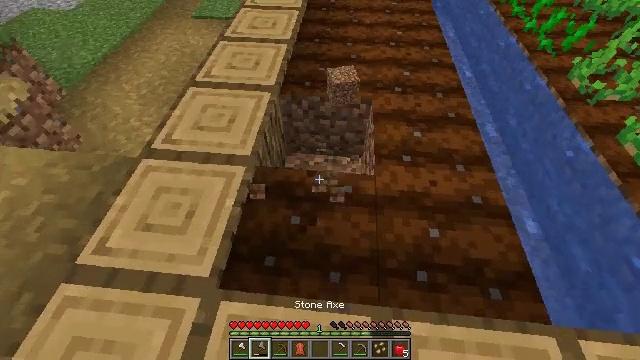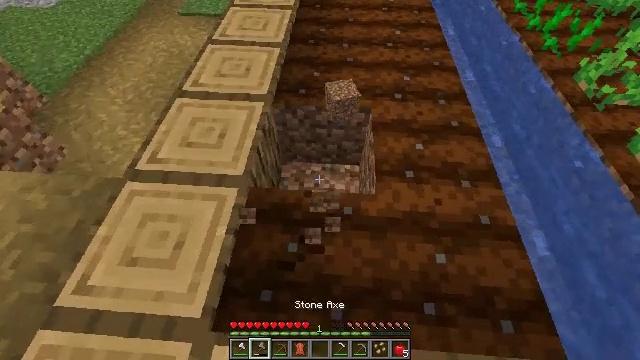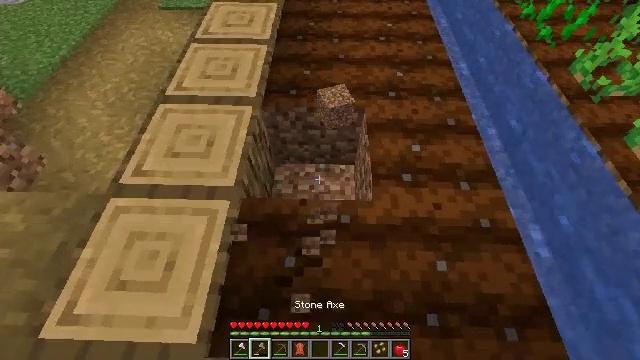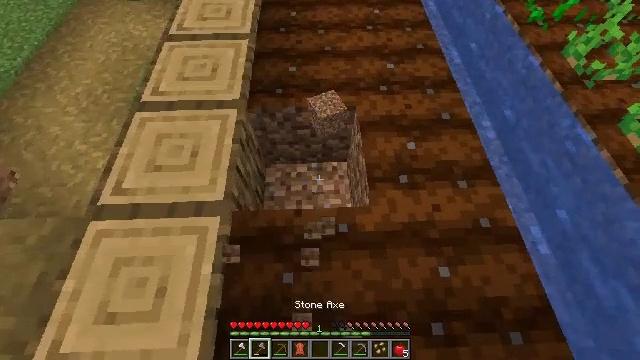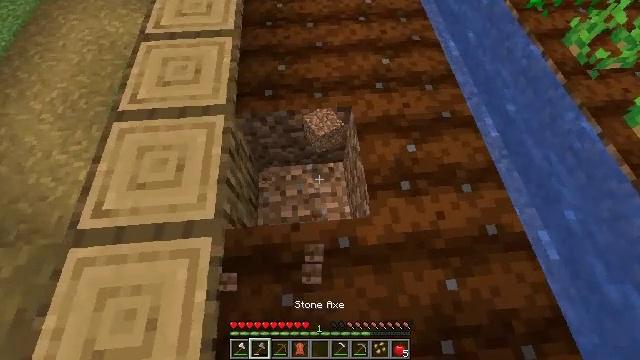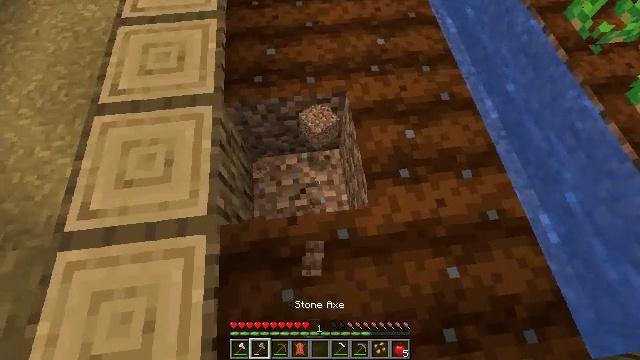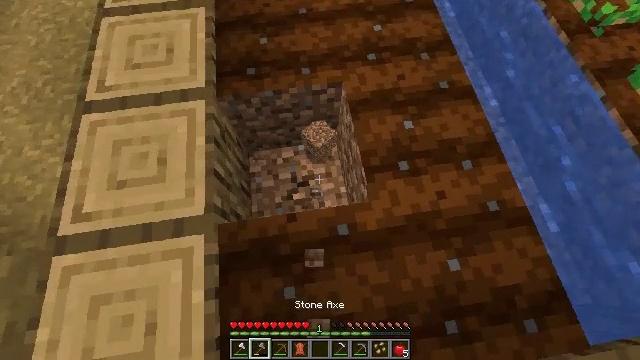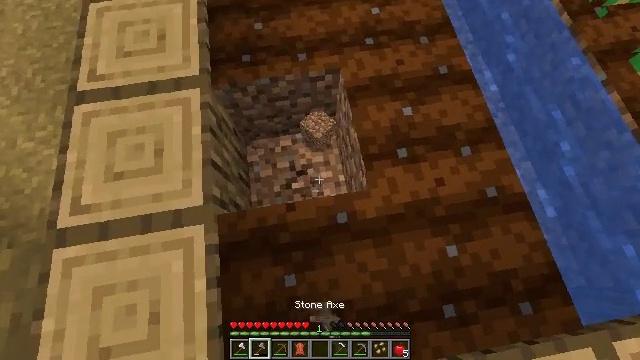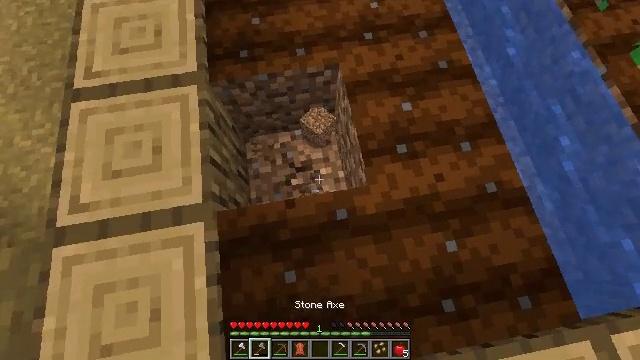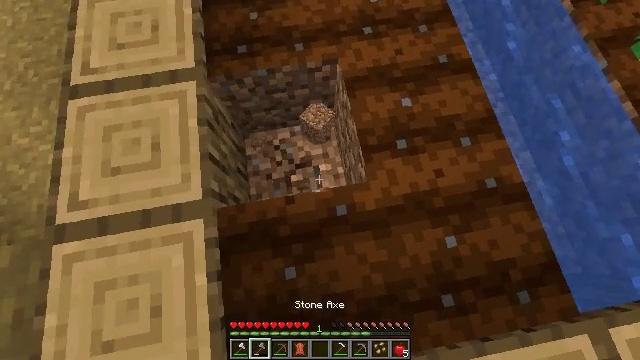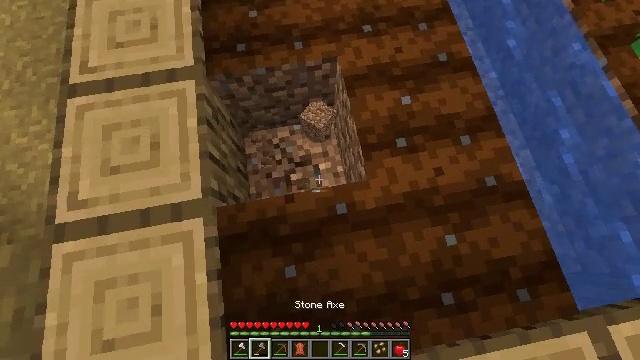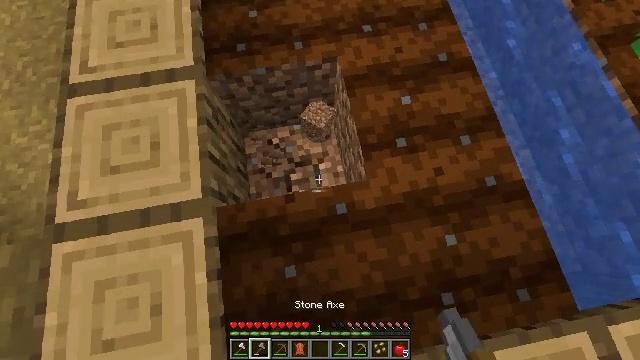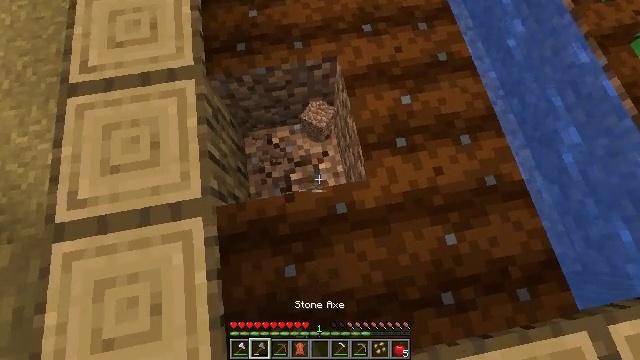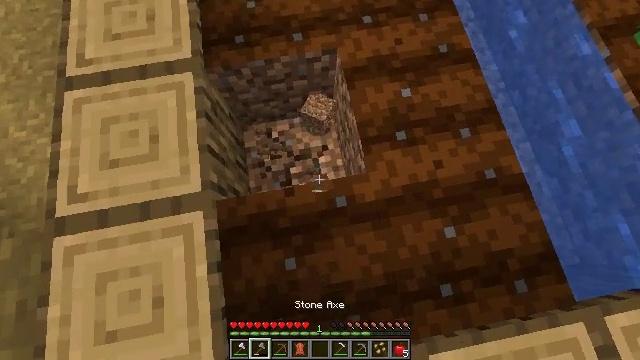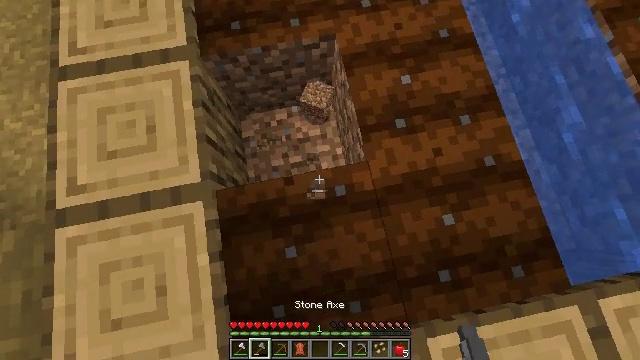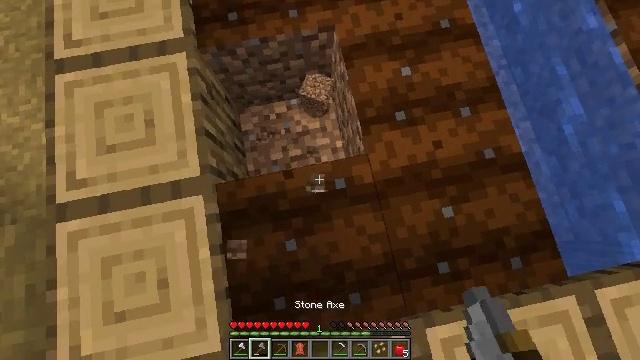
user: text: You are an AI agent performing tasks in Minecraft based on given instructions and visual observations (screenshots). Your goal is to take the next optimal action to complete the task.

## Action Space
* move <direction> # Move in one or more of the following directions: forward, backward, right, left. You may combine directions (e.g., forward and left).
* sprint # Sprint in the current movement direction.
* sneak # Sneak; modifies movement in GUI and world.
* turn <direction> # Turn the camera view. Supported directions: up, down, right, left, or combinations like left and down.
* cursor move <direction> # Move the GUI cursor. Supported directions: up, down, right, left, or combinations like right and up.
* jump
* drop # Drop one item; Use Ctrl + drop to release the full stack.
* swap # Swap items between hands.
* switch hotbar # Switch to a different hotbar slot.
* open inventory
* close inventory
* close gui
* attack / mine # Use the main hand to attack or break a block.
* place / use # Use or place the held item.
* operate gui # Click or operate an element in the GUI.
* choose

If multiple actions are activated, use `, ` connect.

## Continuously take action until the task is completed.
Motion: motion action
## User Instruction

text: Reclaim farmland by breaking it.
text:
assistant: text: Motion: move forward, turn right and down, attack / mine
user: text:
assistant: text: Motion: move forward, turn right and down, attack / mine
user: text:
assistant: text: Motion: move forward, turn right and down, attack / mine
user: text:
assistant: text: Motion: turn right and down, attack / mine
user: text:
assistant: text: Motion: turn right and down, attack / mine
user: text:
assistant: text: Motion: turn right and down, attack / mine
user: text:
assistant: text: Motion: turn down, attack / mine
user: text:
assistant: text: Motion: attack / mine
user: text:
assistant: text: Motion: attack / mine
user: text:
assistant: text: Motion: attack / mine
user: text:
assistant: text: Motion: attack / mine
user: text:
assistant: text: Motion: attack / mine
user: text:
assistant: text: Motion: turn down, attack / mine
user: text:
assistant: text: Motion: turn down, attack / mine
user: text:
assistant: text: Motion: turn down, attack / mine
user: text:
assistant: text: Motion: turn down, attack / mine
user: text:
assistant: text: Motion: attack / mine
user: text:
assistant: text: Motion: attack / mine
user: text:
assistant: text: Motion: attack / mine
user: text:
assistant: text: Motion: attack / mine
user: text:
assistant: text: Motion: attack / mine
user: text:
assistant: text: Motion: attack / mine
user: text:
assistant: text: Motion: attack / mine
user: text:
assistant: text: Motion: attack / mine
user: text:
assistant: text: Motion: attack / mine
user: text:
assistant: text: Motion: attack / mine
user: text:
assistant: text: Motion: turn left and down, attack / mine
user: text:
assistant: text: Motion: turn left, attack / mine
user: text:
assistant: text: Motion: attack / mine
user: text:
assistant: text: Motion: attack / mine